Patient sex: M
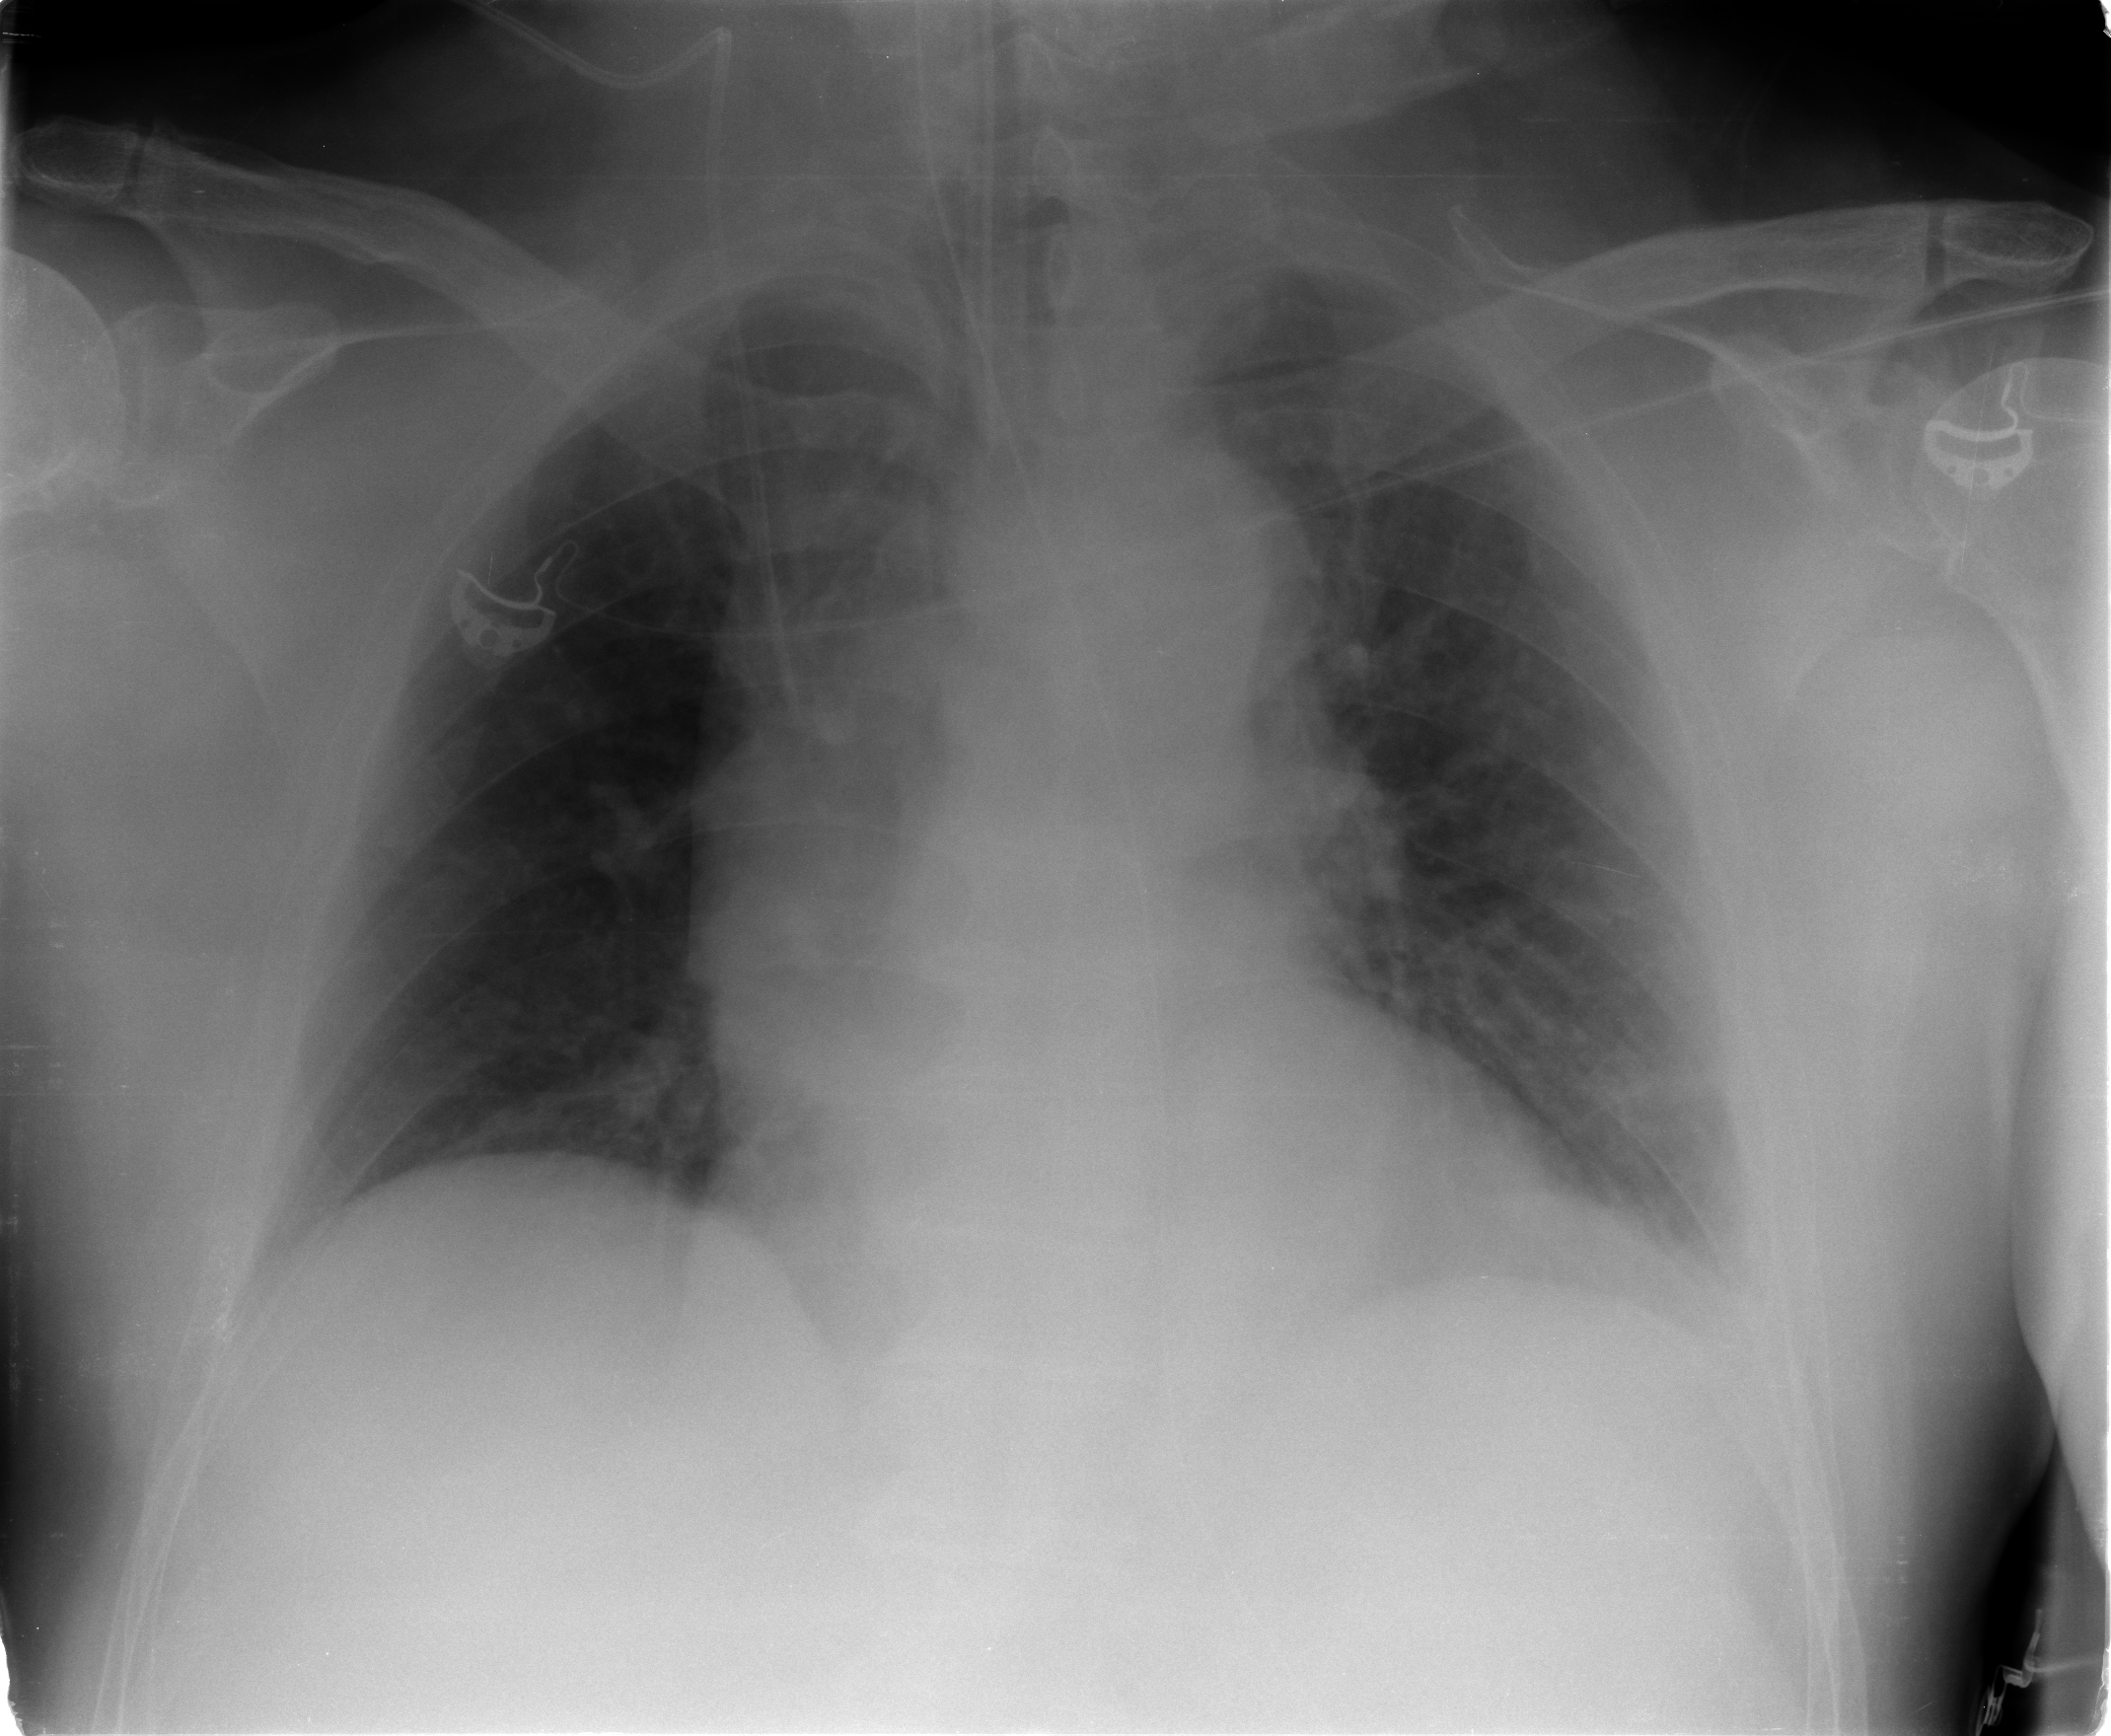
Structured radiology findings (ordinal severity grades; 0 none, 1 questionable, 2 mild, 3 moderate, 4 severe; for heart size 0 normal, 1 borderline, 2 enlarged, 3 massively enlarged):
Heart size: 2
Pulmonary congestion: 2
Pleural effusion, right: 0
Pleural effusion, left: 2
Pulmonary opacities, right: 0
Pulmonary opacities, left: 0
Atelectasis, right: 2
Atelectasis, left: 2